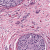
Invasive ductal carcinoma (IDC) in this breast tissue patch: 1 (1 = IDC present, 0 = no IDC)